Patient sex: F
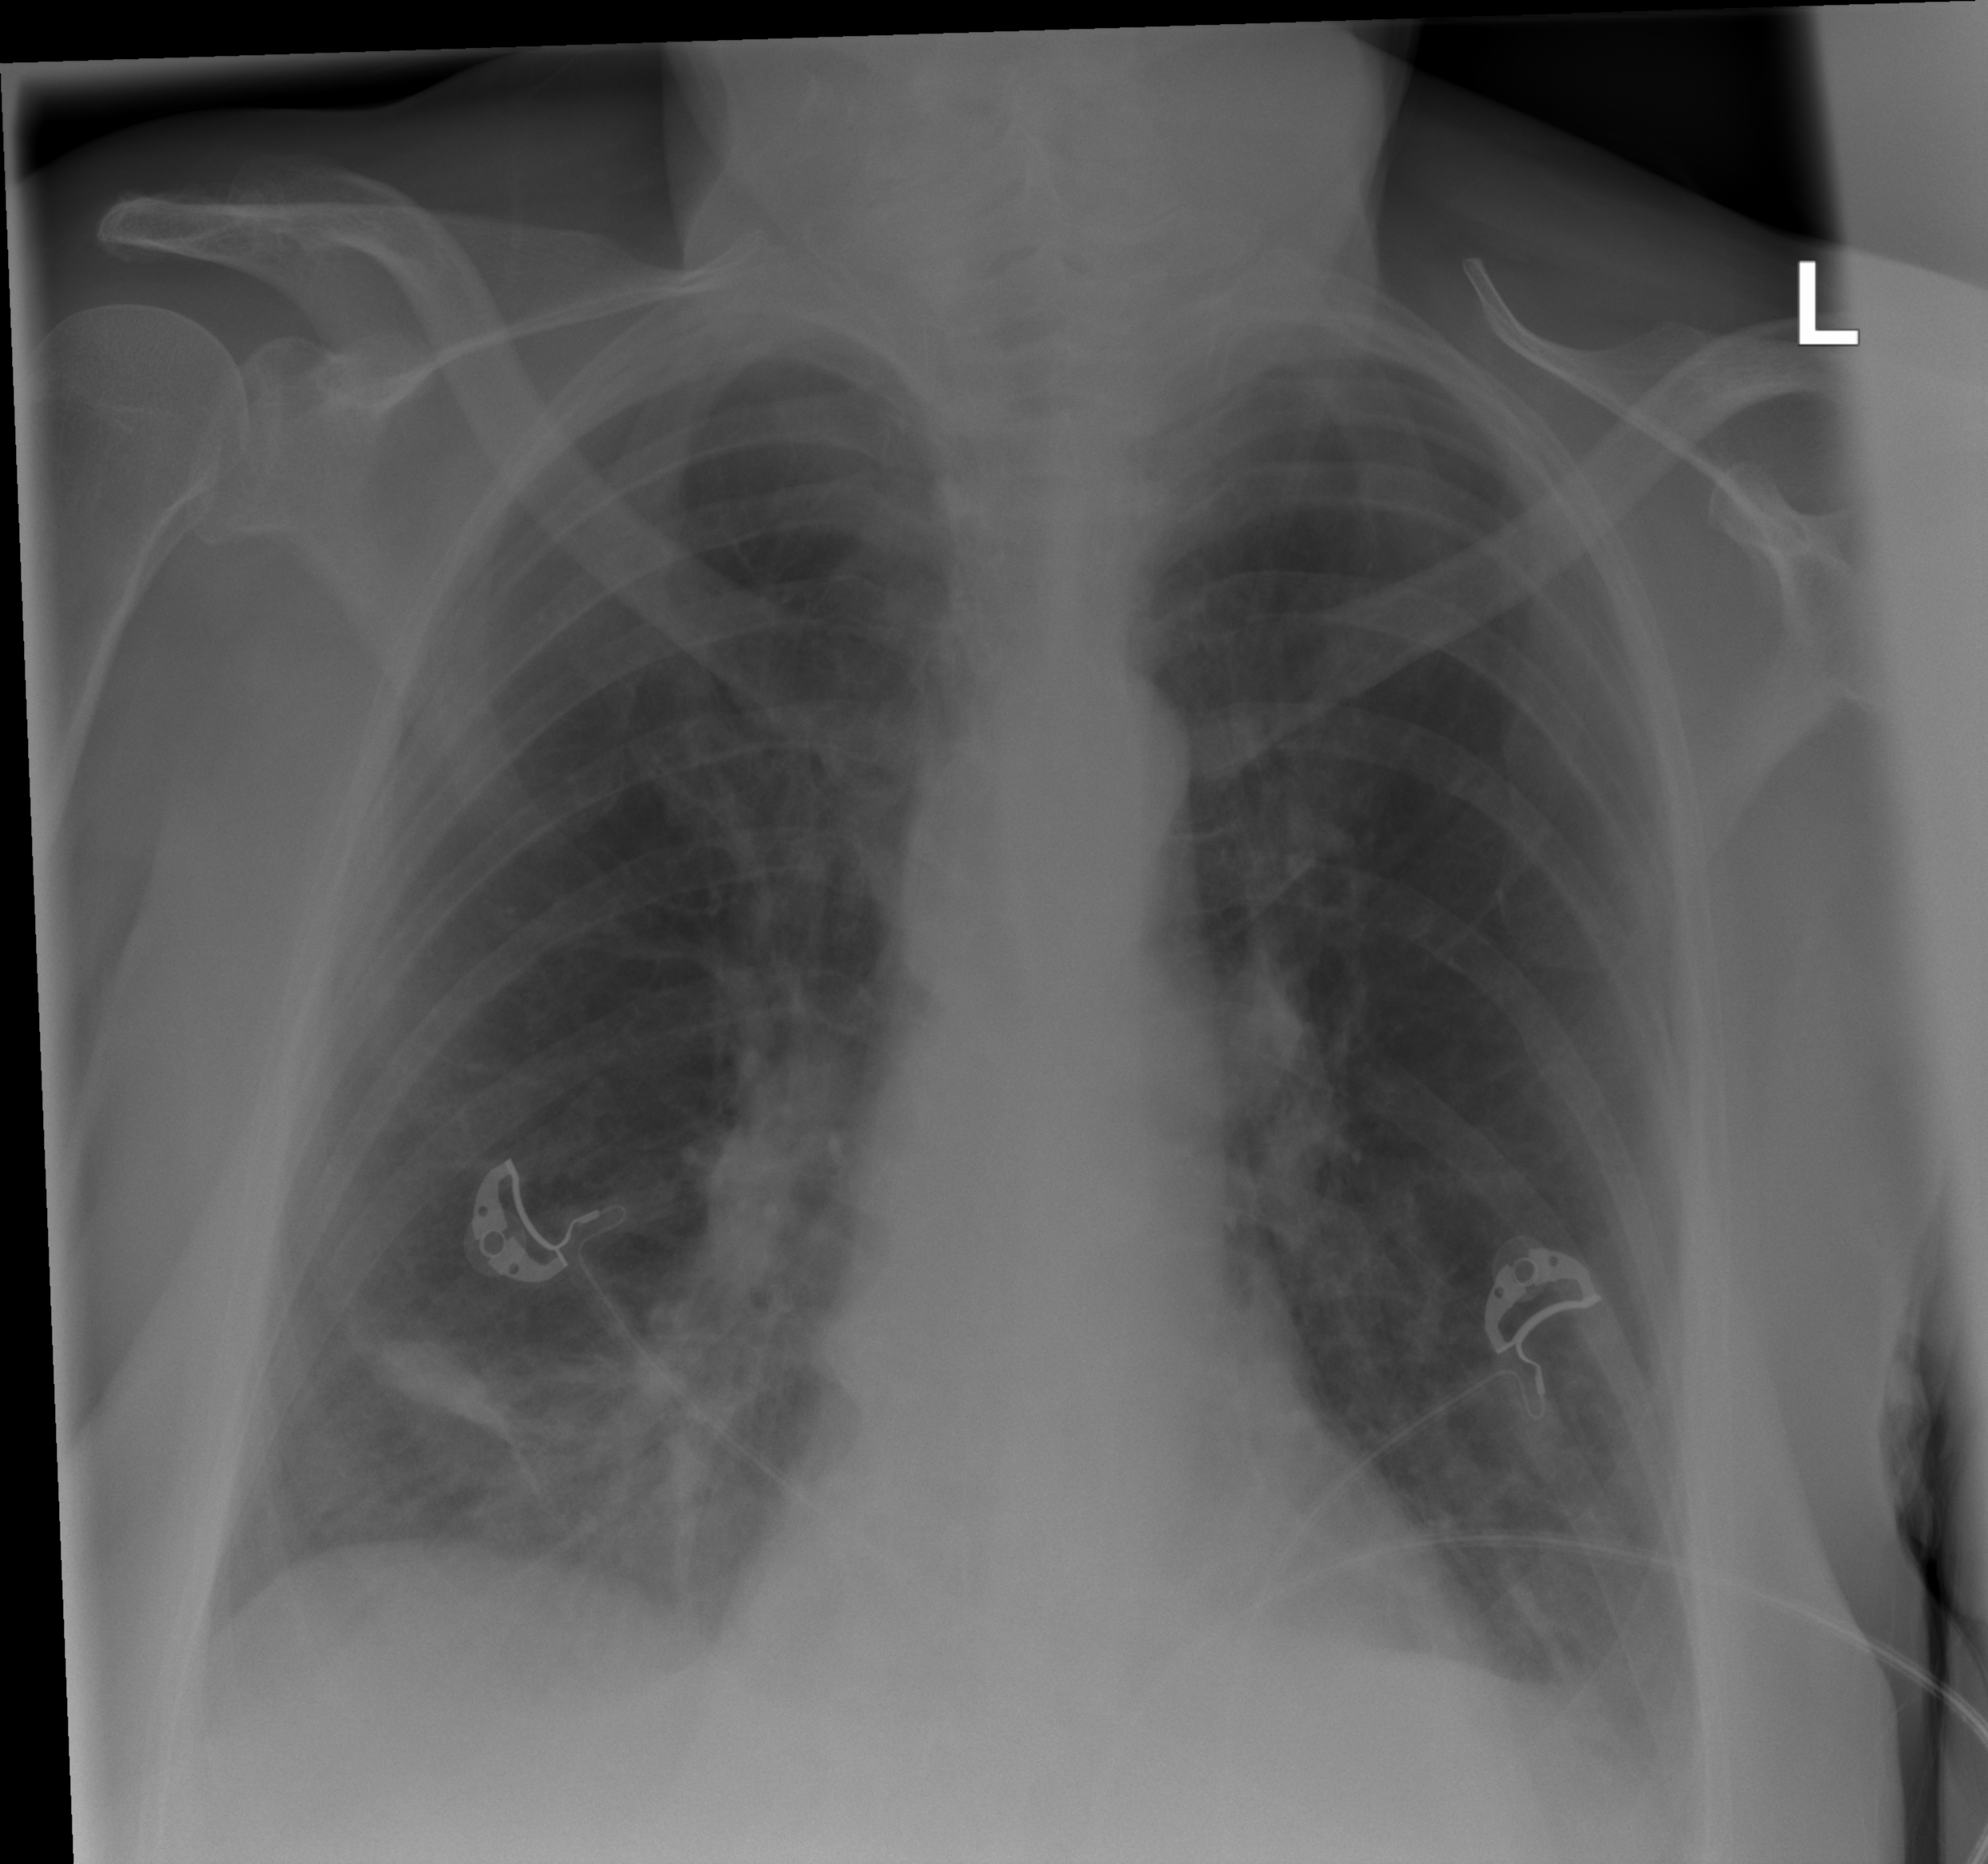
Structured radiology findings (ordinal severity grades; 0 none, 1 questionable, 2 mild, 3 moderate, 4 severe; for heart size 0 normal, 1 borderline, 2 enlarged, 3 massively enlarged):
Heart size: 0
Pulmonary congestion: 2
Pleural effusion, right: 0
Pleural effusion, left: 1
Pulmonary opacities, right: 2
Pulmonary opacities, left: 0
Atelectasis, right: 2
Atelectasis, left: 2